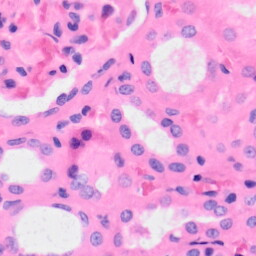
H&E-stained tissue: Kidney